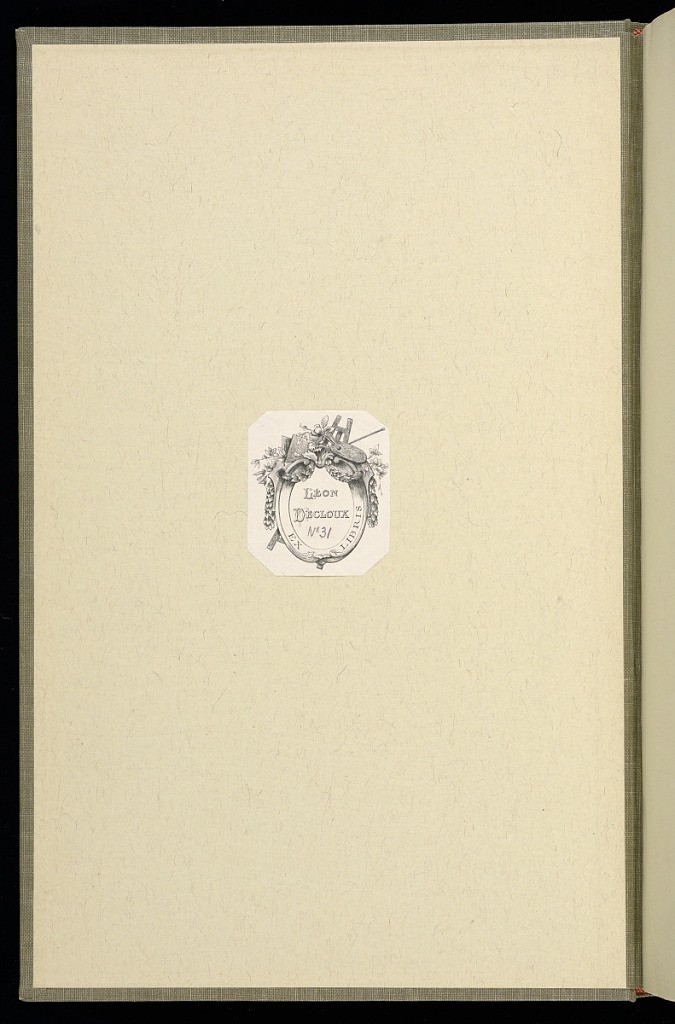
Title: Livre d'architecture, contenant les principes généraux de cet art, et les plans, élévations et profils de quelques-uns des bâtimens faits en France et dans les pays étrangers, par le sieur Boffrand
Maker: Germain Boffrand, French, 1667–1754
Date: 1745
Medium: Black ink on cream laid paper
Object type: Book
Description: Germain Boffrand was a highly influential French architect of the 18th century. He was responsible for numerous buildings and commissions in Paris, Lorraine and modern day Germany. Many of these are shown in his monumental treatise "Livre d'architecture" which helped disseminate the French neoclassical Louis XV style throughout Europe. The high quality engravings are preceded by a discussion of the definition of "good taste" in the arts. This is then supported by the examples Boffrand illustrates through image and text.